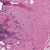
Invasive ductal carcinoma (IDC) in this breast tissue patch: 0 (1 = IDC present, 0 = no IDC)